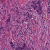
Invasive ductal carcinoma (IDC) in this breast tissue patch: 1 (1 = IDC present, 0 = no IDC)